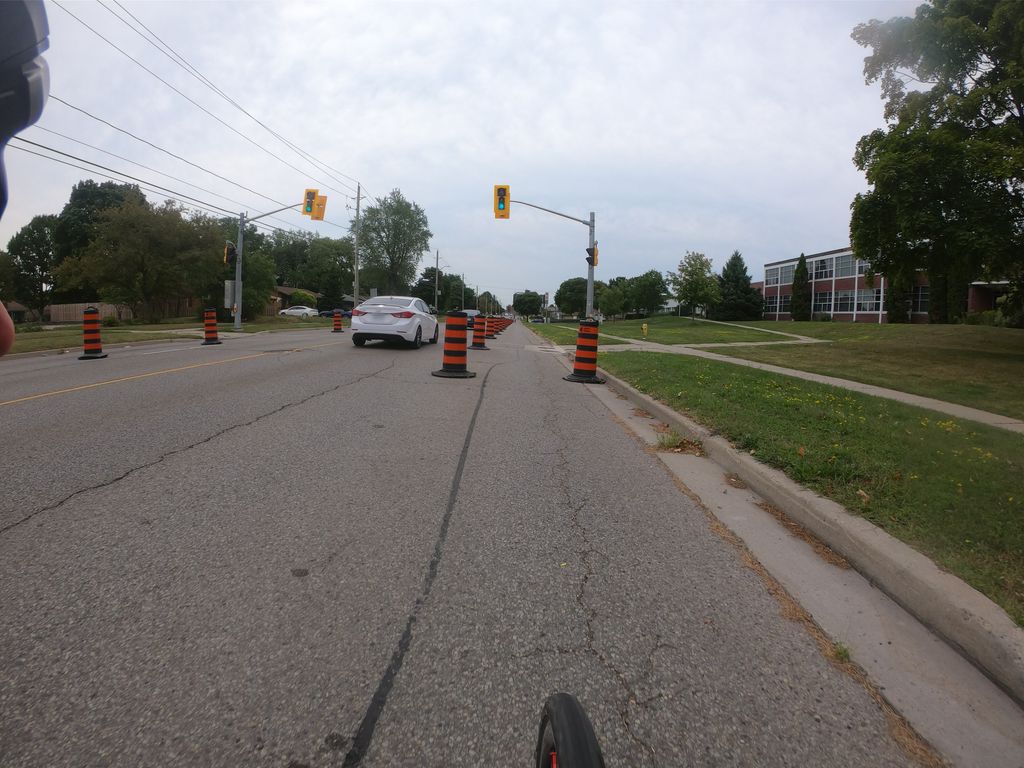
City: kitchener-waterloo